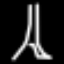
Label: The Eiffel Tower